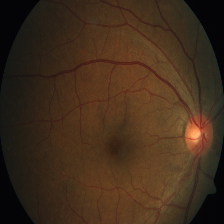
Diabetic retinopathy grade: Severe